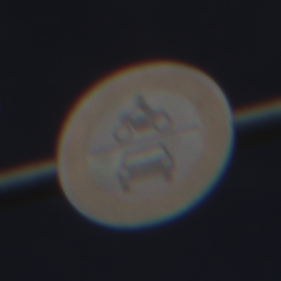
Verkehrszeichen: VerbotKraftfahrzeuge
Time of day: MorningAfternoon
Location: Outdoor (RoadRail)
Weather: PartlyCloudy
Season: NotSpecified
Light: Natural